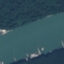
Land use / land cover class: River